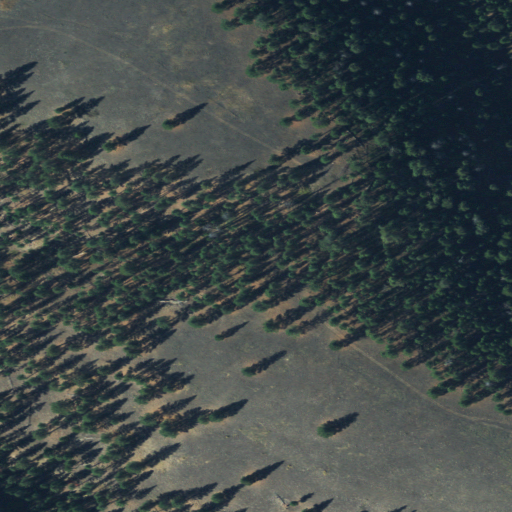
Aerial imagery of ridge(s) in Montana named Barley Ridge containing evergreen forest and shrub